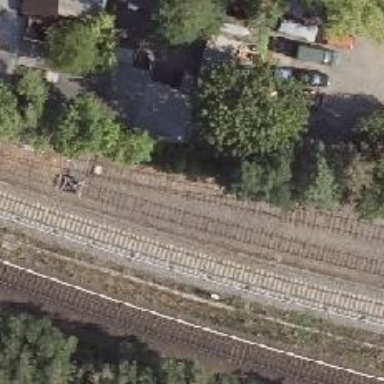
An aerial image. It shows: Railway switch.